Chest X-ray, AP view. Patient: 35 years old, sex M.
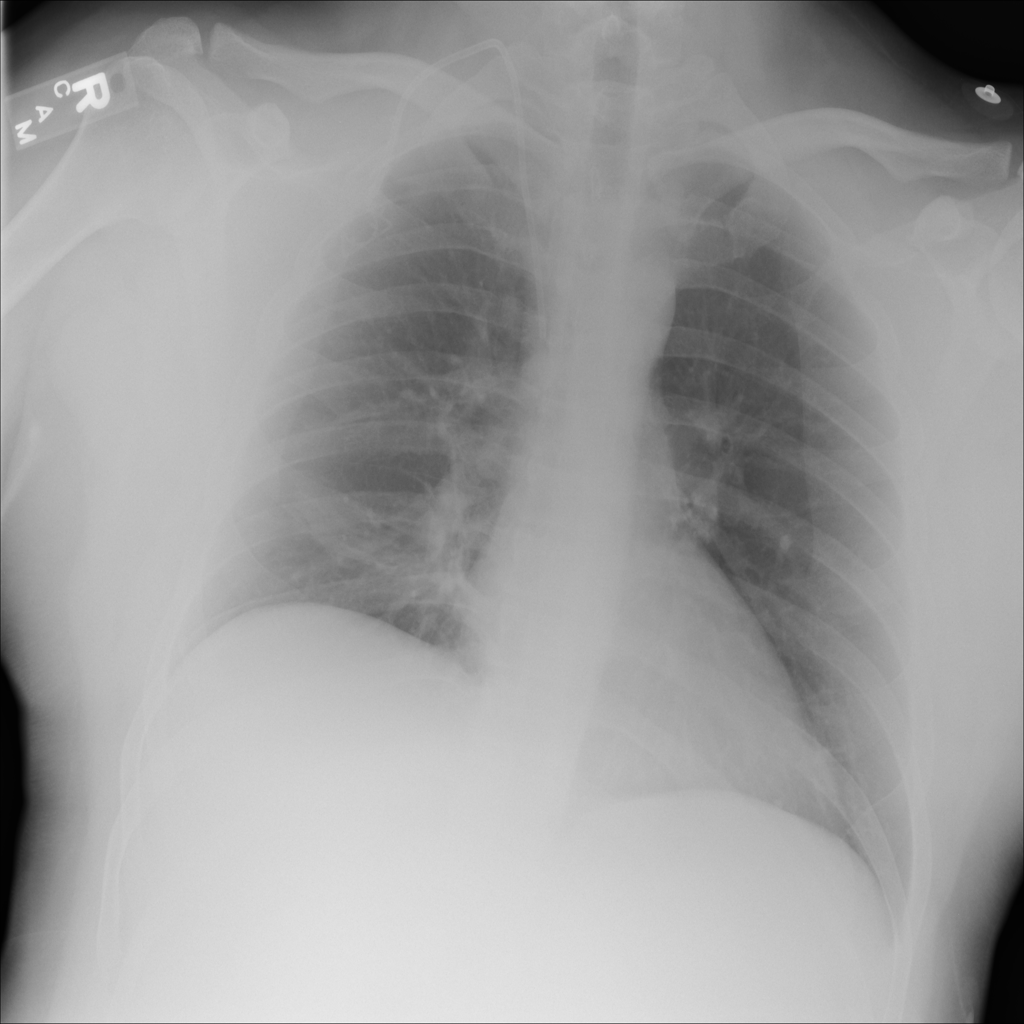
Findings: No Finding